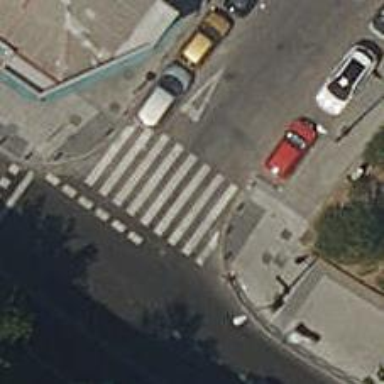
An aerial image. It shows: Uncontrolled road crossing.